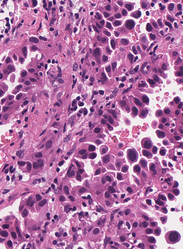
Tumor epithelial tissue: yes
Tumor-associated stroma tissue: yes
Normal tissue: no